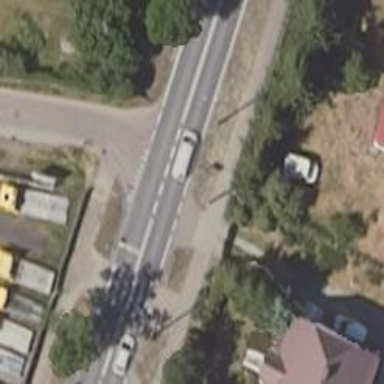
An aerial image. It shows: Road with "give way" sign.